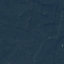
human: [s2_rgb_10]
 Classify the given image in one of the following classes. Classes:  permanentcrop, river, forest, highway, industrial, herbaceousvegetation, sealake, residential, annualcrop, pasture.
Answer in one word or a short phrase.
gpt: Forest